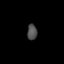
Tissue: lung
Cell type: Others
Senescence score: 0.2003
Nuclear area (px): 152
Mean DAPI intensity: 78.303